Question: I am studying C# now, so i am making some kind of exercises to get used to C# syntax and learn better. I decided to make a calculator looking alike the normal windows calculator.
I created only one button "1" and one textbox.
I want to make this button write 1 in textbox when I press it and also make an int variable equal to the number in the textbook, to make the calculation later. So I can't either change "int a"'s value or change text in the textbox, it always shows 01, because a always equals to 0.
How can I make the program, both show the correct numbers and change the value of a correctly?
For example how can i make the program show eleven in the textbox when i press button twice and also change "int a"'s value to 11?
'''
public partial class Form1 : Form
{
int a;
string Sa;
public Form1()
{
InitializeComponent();
}
private void button1_Click(object sender, EventArgs e)
{
Sa = a.ToString() + "1";
textBox1.Text = Sa;
}
private void textBox1_TextChanged(object sender, EventArgs e)
{
}
}
'''
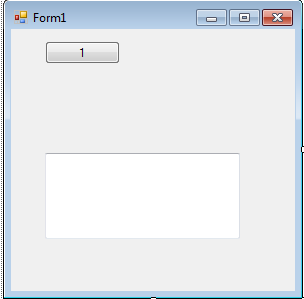
Answer: '''
private void button1_Click(object sender, EventArgs e)
{
textBox1.Text += "1";
}
private void textBox1_TextChanged(object sender, EventArgs e)
{
a = Int32.Parse(textBox1.Text);
}
'''
just it.. Change text on textBox every button click, and change variable a every textBox changed.